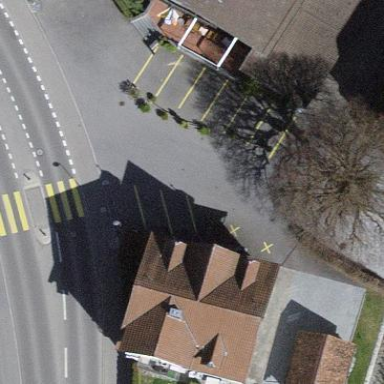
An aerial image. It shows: Parking area.